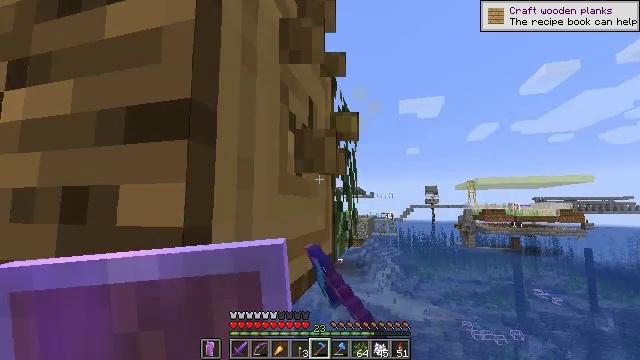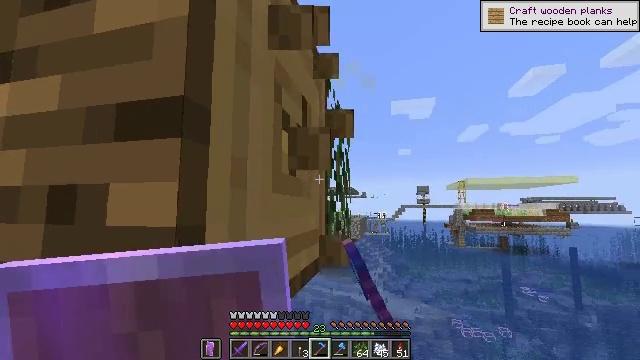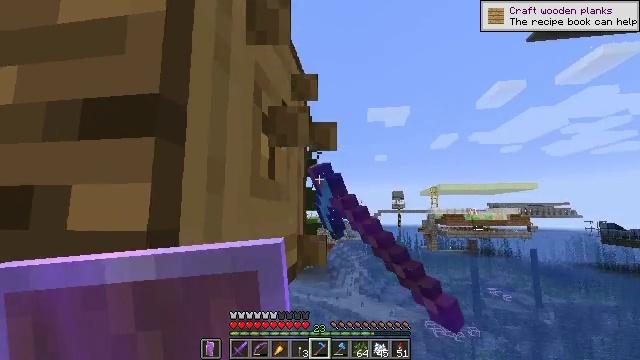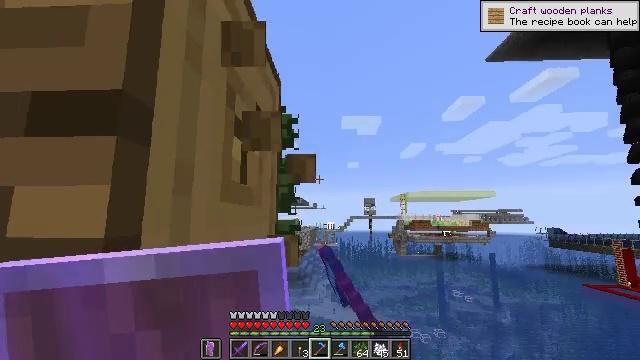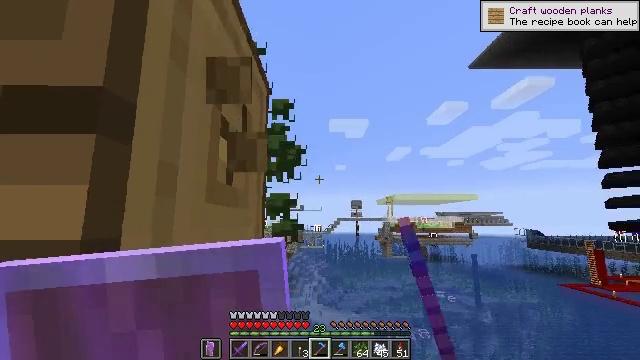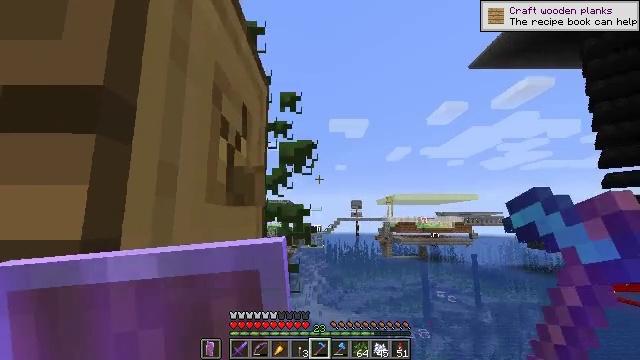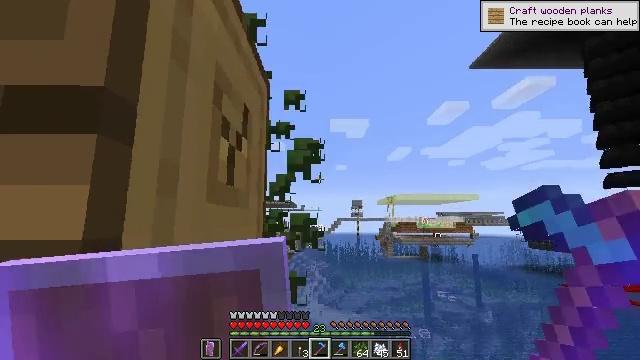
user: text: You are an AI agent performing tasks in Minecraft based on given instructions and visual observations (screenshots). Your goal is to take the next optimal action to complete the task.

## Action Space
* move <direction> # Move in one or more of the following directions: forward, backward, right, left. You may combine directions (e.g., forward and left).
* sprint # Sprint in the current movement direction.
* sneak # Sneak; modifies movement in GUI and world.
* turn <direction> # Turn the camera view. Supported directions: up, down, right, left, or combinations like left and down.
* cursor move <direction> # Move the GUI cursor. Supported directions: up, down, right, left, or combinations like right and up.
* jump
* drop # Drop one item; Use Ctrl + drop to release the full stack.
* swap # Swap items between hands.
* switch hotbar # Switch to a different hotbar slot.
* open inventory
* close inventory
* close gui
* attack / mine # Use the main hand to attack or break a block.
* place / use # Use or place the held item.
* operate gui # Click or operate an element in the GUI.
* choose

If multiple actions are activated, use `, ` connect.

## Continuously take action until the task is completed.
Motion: motion action
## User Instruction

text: Gather oak leaves by attacking.
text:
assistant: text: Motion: sneak, turn right, attack / mine
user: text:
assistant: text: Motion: sneak, turn right and up, attack / mine
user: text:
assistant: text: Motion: sneak, turn right and up, attack / mine
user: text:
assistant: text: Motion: sneak, turn right, attack / mine
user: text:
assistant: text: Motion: sneak, attack / mine
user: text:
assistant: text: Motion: sneak, attack / mine
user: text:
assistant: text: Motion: sneak, attack / mine